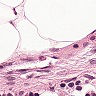
Metastatic tissue present: no